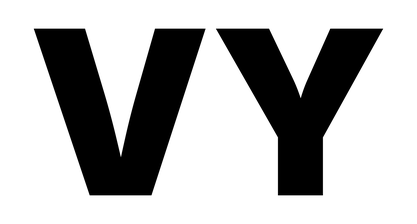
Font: Inter_Black